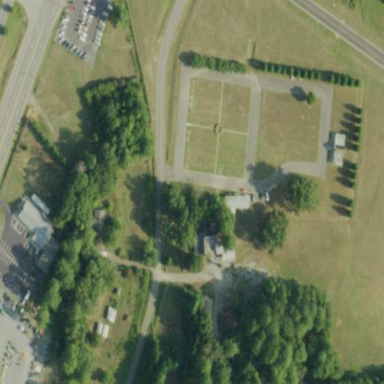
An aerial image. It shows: Cemetery.